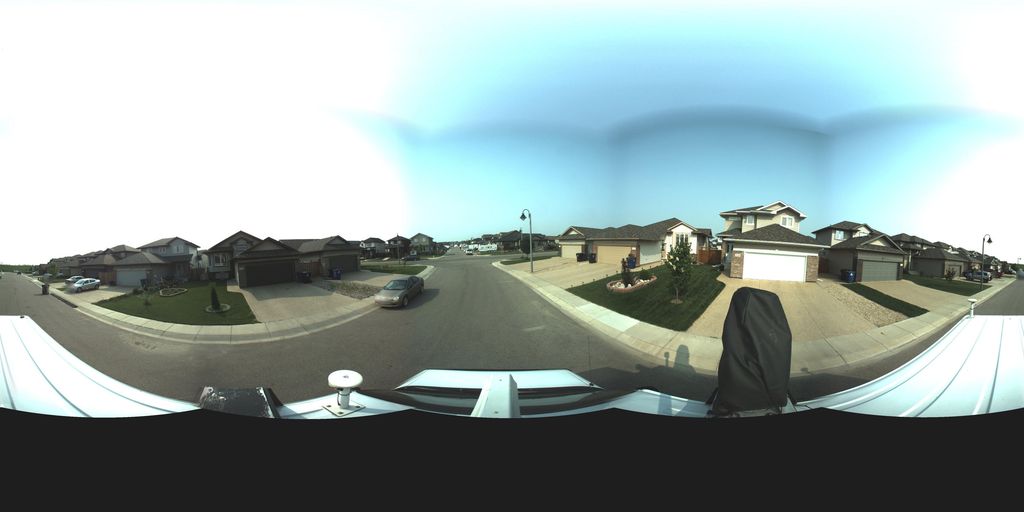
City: saskatoon